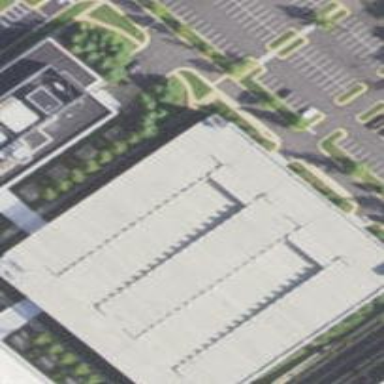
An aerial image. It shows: Multi-storey parking building.